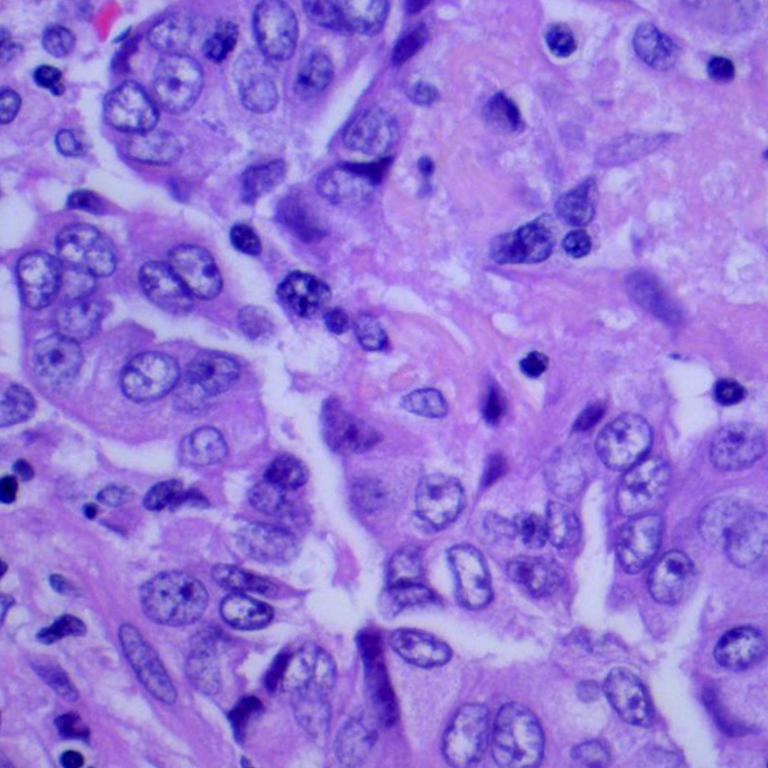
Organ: lung
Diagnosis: adenocarcinomas